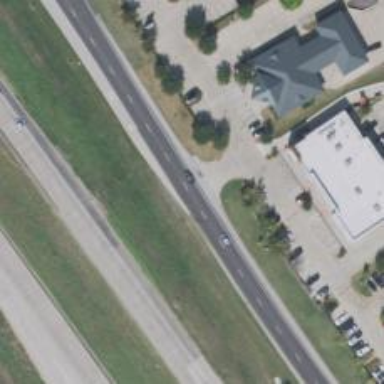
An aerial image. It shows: Tertiary road with asphalt surface.